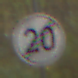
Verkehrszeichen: EndeGeschwindigkeit20
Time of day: Midday
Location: Outdoor (Nature)
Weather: Overcast
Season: NotSpecified
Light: Natural